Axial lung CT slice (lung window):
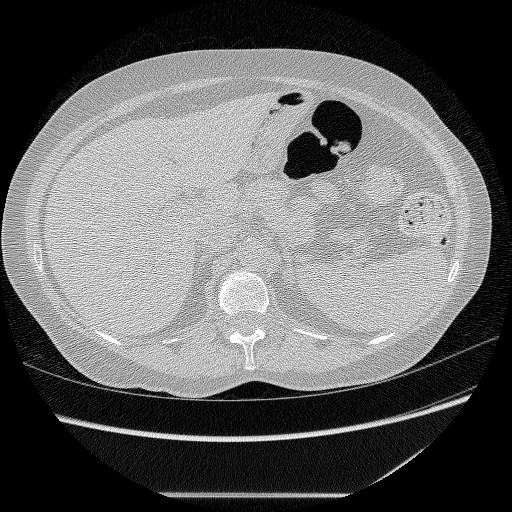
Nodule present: no